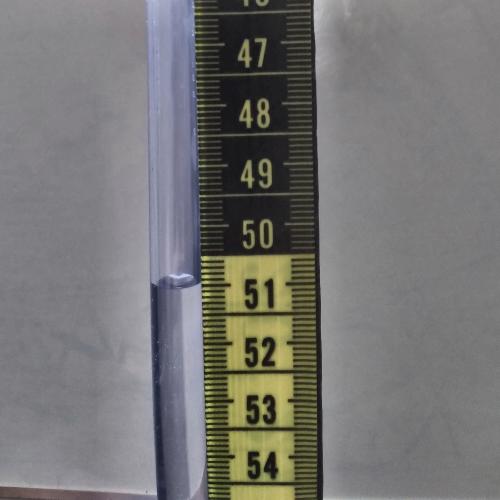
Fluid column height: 51.0 cm